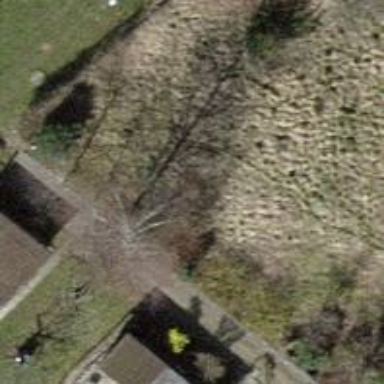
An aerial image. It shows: Urban tree adds touch of nature to the surroundings.